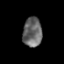
Tissue: prostate
Cell type: B cells
Senescence score: 0.3228
Nuclear area (px): 548
Mean DAPI intensity: 102.974